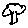
Label: tree